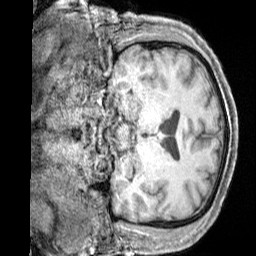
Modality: T1w
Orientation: coronal
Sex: male
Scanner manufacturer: siemens
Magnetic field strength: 3 T
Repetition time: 2.3 s
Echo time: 0.00226 s